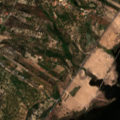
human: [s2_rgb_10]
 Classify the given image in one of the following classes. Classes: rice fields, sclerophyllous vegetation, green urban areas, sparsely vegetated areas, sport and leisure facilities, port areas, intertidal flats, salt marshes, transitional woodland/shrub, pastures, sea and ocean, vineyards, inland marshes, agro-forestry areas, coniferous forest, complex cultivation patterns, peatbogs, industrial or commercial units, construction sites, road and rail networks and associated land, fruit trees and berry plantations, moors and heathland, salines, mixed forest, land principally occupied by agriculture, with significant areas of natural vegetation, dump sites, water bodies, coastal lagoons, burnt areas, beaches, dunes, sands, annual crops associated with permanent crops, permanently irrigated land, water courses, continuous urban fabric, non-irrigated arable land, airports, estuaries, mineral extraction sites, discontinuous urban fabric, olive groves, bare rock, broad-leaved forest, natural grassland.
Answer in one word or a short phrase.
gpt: annual crops associated with permanent crops, complex cultivation patterns, land principally occupied by agriculture, with significant areas of natural vegetation, agro-forestry areas, mixed forest, natural grassland, water bodies